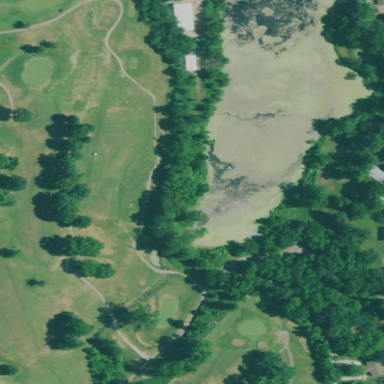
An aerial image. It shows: Water hazard in golf course. The hazard is natural water feature.